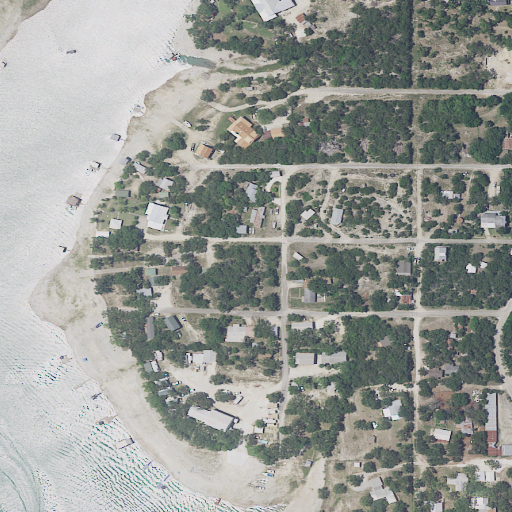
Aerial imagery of cape in Texas named Cousins Point containing low intensity development, medium intensity development, herbaceous wetlands, barren land, open development, open water, evergreen forest, shrub, grassland, and high intensity development